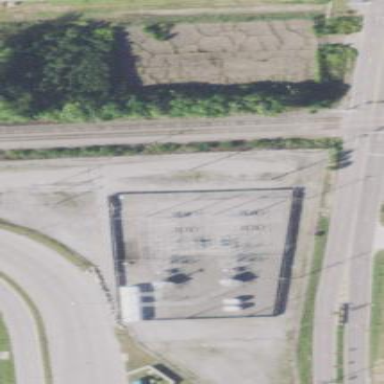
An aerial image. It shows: Power substation with transmission level designation. It is enclosed by fence.